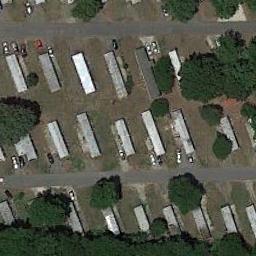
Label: mobile_home_park